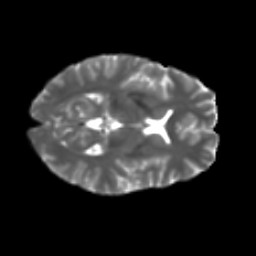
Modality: T2w
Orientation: axial
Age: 26
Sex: female
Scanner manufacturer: ge
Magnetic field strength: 3 T
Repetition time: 7.8 s
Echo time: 0.0607 s